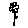
Label: flower